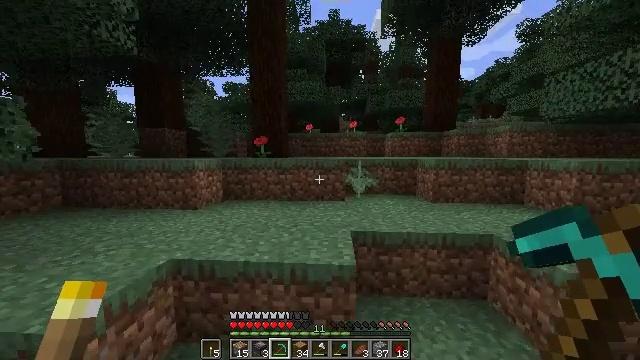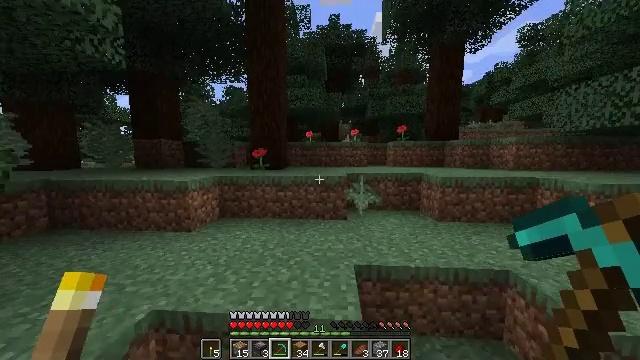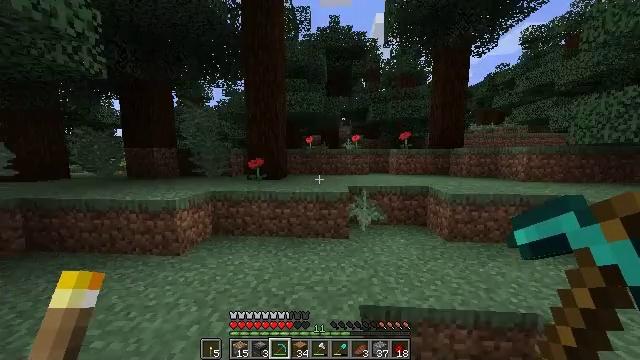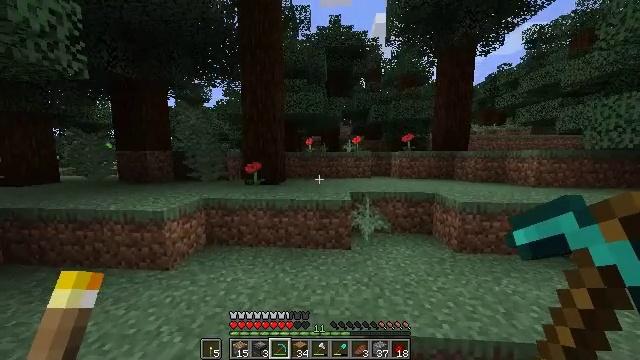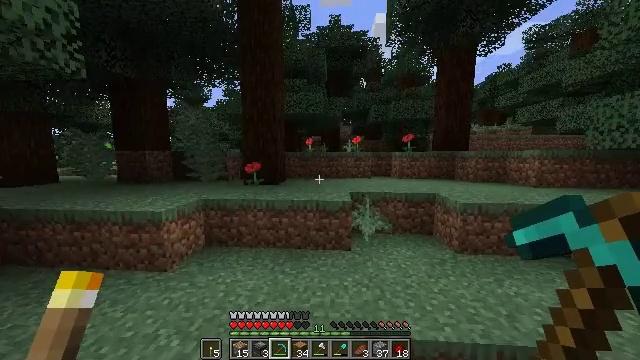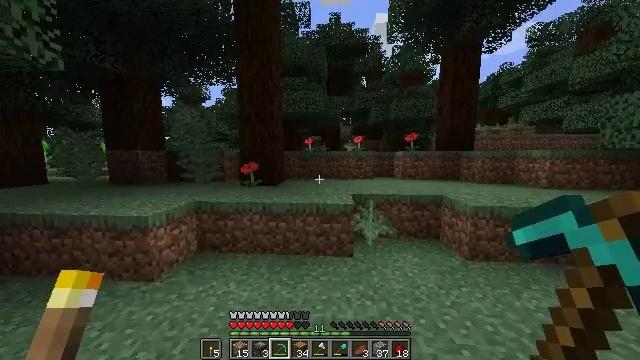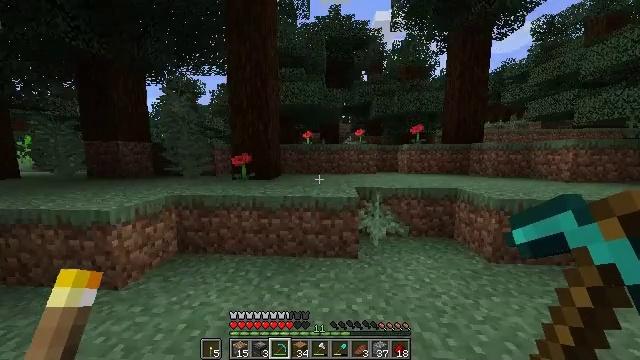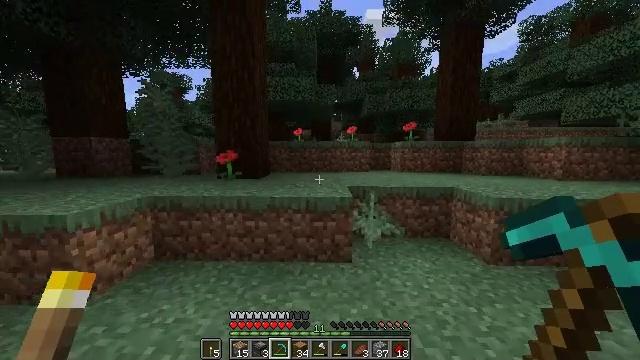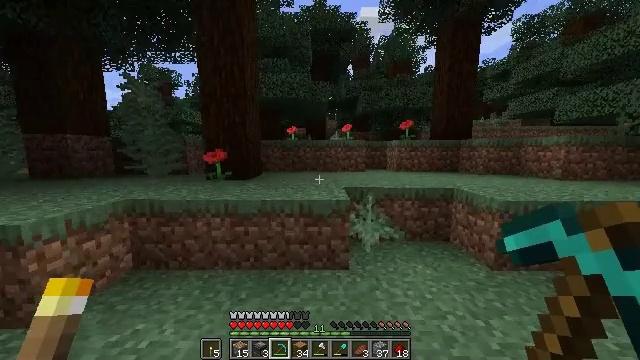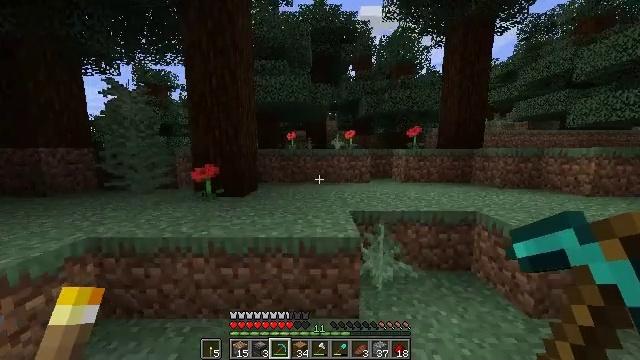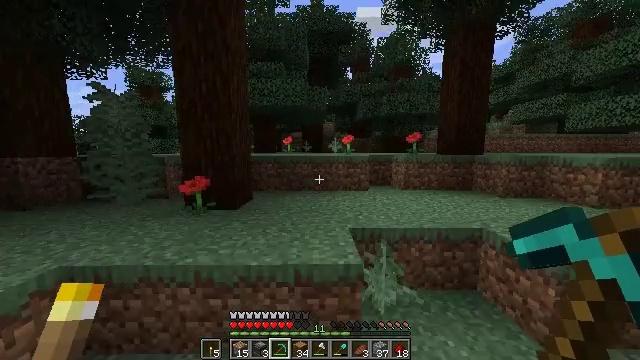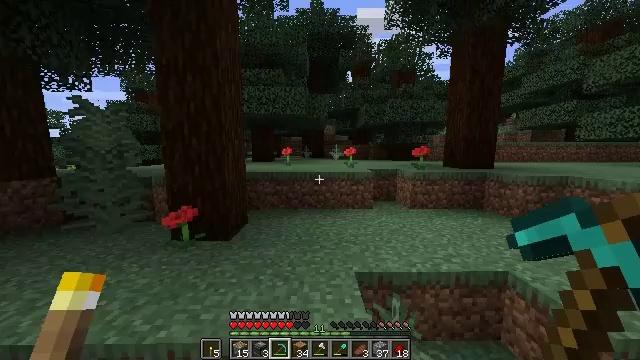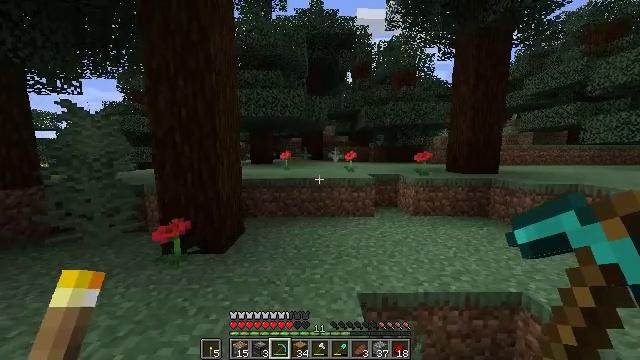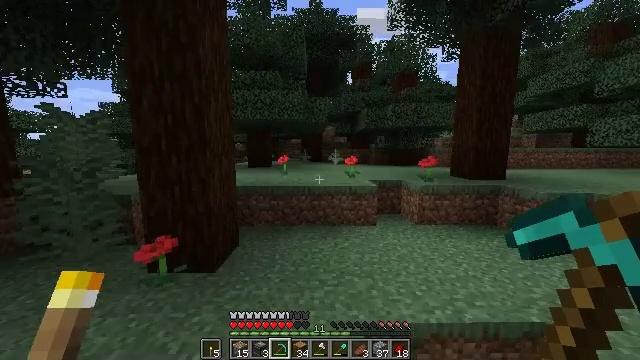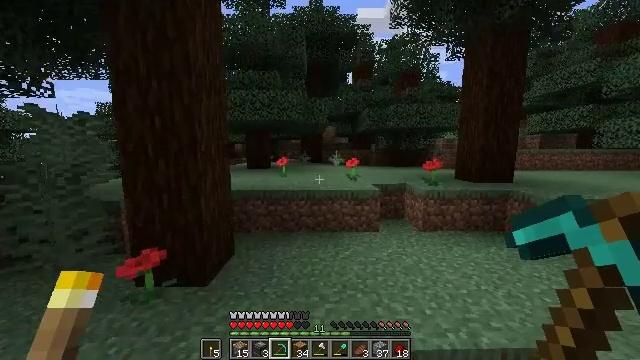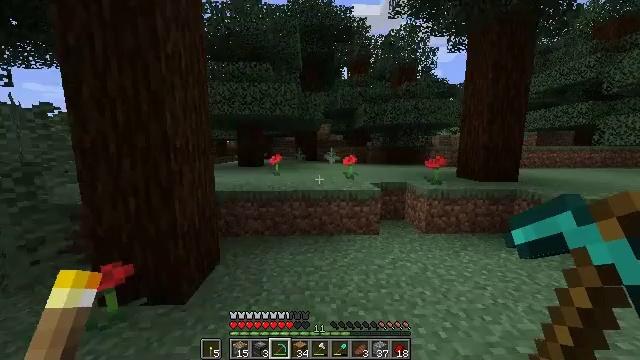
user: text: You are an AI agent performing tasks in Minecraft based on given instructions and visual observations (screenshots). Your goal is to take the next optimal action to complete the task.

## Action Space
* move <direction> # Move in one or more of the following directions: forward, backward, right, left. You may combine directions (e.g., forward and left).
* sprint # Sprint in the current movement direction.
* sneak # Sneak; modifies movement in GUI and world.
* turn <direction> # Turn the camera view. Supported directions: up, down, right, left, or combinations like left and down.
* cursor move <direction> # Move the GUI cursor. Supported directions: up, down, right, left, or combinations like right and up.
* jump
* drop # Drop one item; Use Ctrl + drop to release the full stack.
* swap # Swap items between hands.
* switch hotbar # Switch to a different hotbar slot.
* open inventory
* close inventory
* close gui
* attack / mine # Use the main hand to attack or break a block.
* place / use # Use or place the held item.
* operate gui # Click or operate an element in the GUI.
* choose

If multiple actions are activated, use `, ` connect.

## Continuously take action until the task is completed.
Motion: motion action
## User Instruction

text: Gather sweet berries from the bush.
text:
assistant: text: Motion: move forward, jump
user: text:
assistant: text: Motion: move forward, jump
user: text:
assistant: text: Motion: move forward, jump
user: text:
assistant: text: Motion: move forward, jump
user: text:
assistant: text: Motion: move forward, jump
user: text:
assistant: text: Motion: move forward, jump
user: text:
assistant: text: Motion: move forward, turn right, jump
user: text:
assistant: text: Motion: move forward, turn right, jump
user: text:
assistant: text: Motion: move forward, sprint, jump
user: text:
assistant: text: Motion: move forward, sprint, jump
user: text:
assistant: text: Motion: move forward, sprint, jump
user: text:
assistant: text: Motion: move forward, sprint, jump
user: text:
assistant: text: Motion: move forward, sprint, jump
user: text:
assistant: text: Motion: move forward, jump
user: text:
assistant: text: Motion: move forward, turn right, jump
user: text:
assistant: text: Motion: move forward, turn right, jump
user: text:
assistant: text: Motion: move forward, turn right, jump
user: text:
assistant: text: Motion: move forward, turn right and down, jump
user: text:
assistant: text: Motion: move forward, sprint, turn right and down, jump
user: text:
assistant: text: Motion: move forward, sprint, turn right and down, jump
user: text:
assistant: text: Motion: move forward, sprint, jump
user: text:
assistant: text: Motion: move forward, sprint, jump
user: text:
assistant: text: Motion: move forward, jump
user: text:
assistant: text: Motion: move forward, jump
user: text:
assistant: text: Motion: move forward, jump
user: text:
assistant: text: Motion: move forward, jump
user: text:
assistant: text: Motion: move forward, jump
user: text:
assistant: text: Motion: move forward, turn right, jump
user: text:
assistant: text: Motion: move forward, sprint, turn right, jump
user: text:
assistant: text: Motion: move forward, sprint, turn right, jump